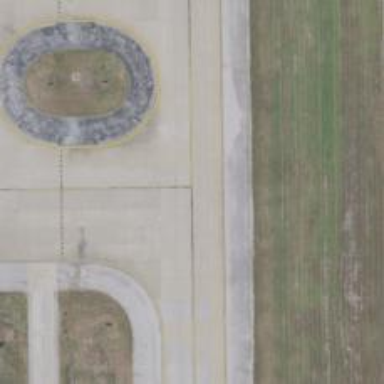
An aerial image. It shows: View of taxiway at the airport.